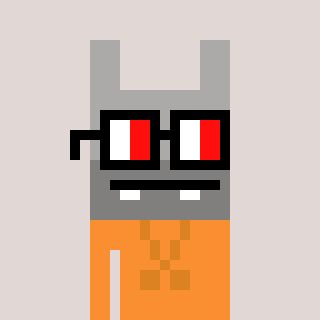
a pixel art character with square glasses with black frames and red eyes, a rabbit-shaped head and a orange-colored body on a warm background